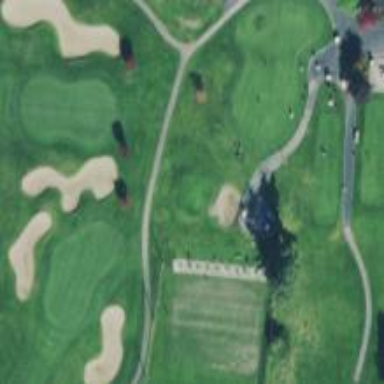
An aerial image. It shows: Pathway for golfing.